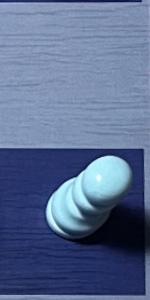
Label: Pawn_White